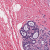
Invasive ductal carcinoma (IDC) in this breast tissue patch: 0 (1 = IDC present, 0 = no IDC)